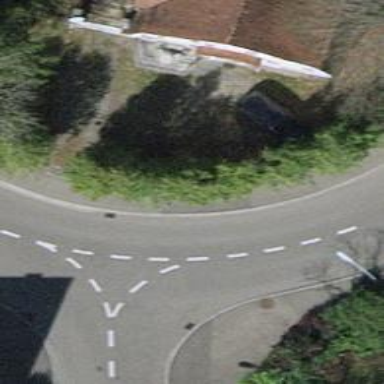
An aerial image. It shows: Asphalt sidewalk.